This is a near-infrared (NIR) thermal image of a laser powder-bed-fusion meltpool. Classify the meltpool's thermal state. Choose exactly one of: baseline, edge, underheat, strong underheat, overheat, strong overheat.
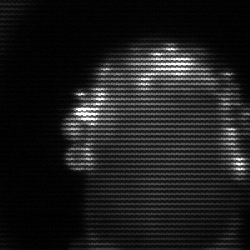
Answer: baseline